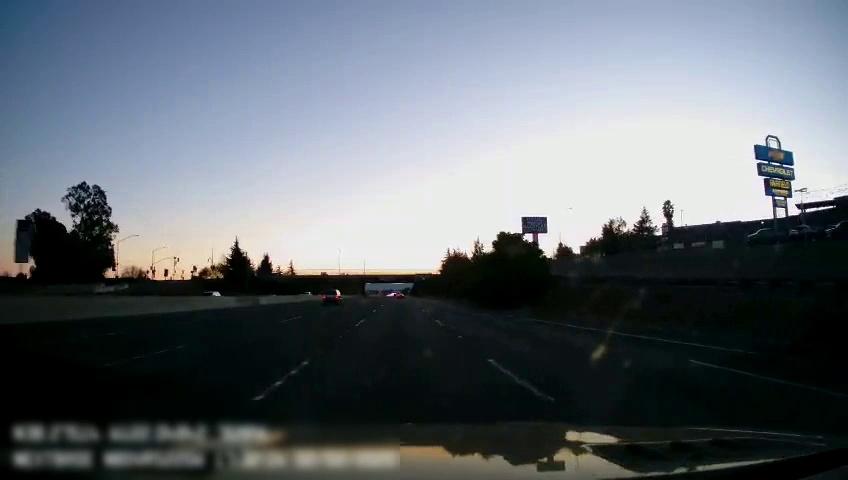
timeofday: Day
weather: Sunny
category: Drivable Space
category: Drivable Space
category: Vehicles | SUV
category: Vehicles | SUV
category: Vehicles | Truck
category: Lanes | Current Lane
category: Lanes | Alternate Lane
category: Lanes | Alternate Lane
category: Lanes | Current Lane
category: Lanes | Alternate Lane
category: Lanes | Alternate Lane